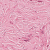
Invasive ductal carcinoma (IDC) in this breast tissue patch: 1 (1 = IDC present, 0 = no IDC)